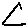
Label: triangle